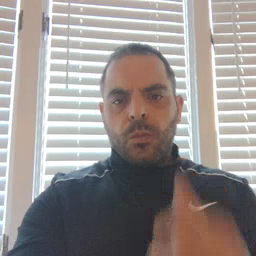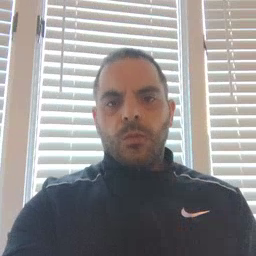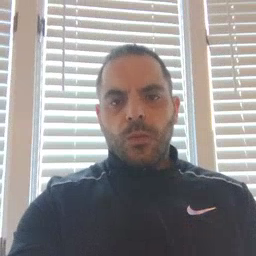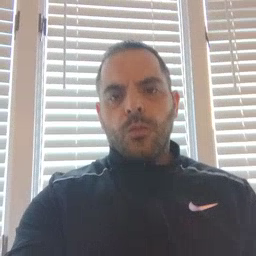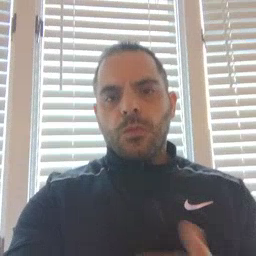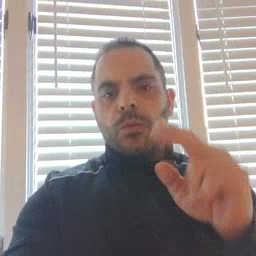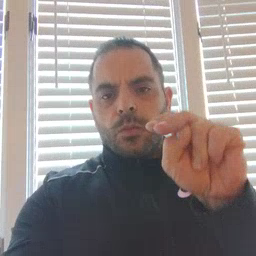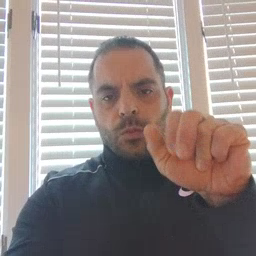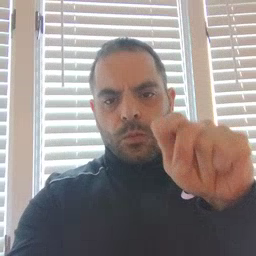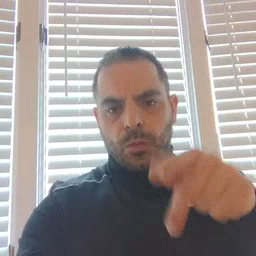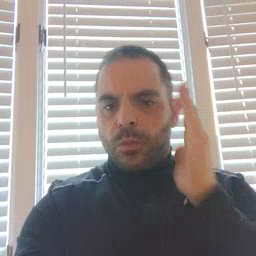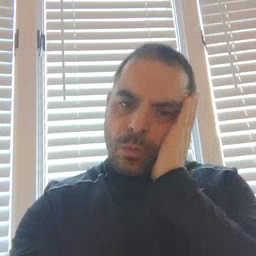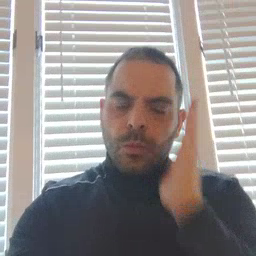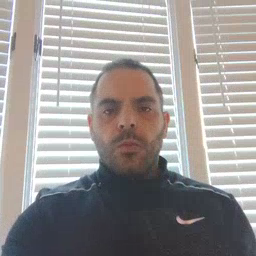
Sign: nap